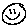
Label: smiley face